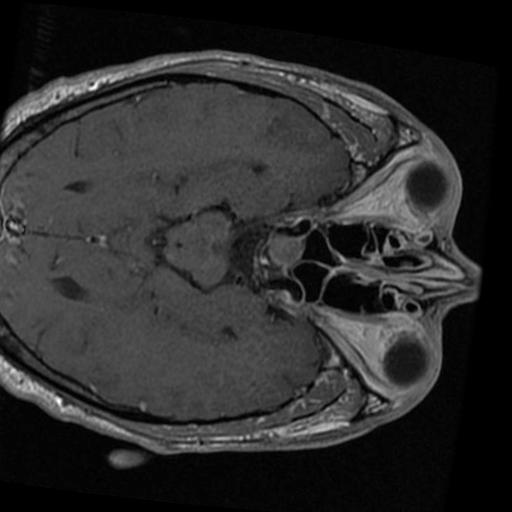
Label: brain_tumor